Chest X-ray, PA view. Patient: 57 years old, sex F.
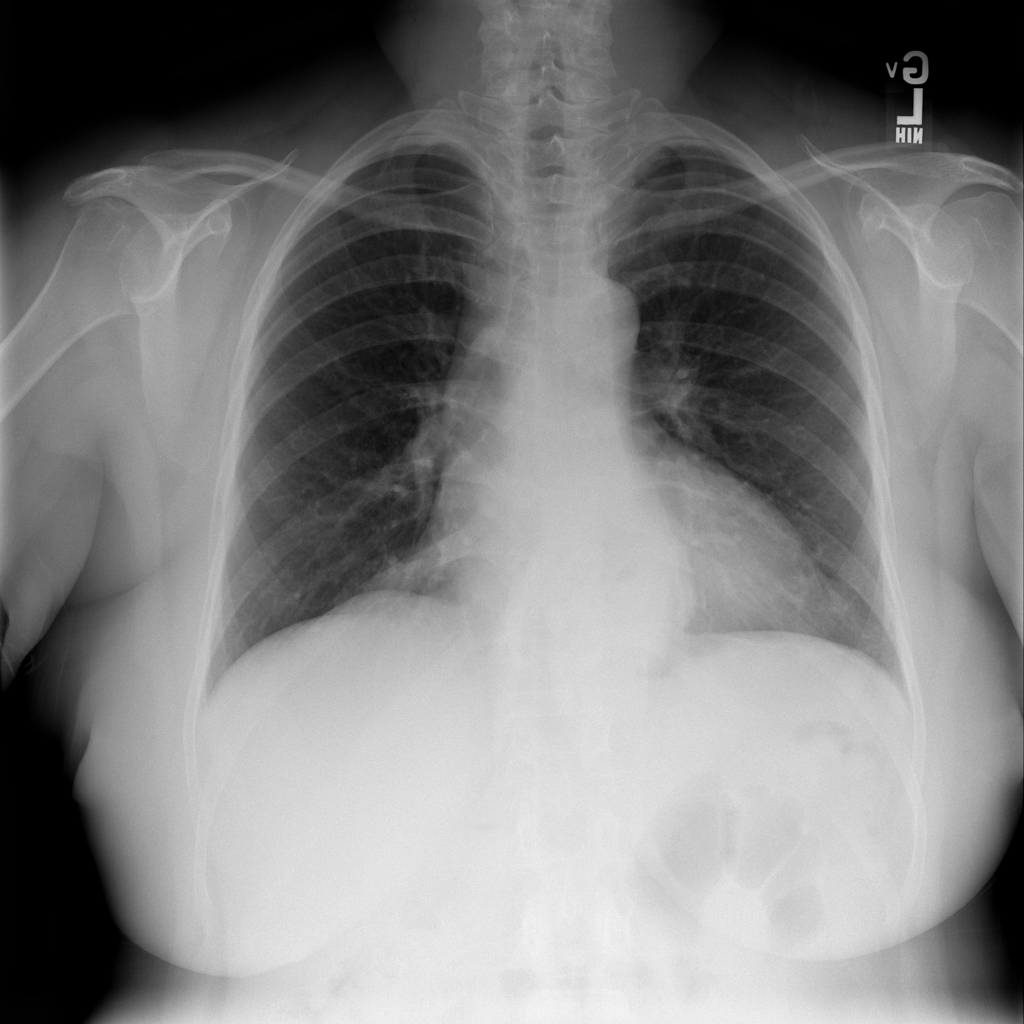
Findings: No Finding